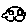
Label: car